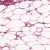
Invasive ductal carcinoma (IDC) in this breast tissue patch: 0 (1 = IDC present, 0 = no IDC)